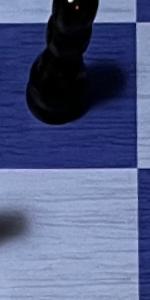
Label: Empty